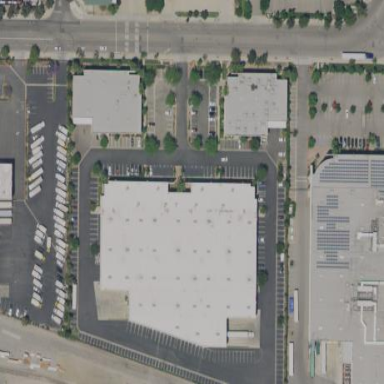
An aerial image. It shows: Warehouse.